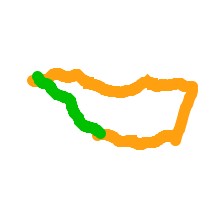
Shape: trapezoid